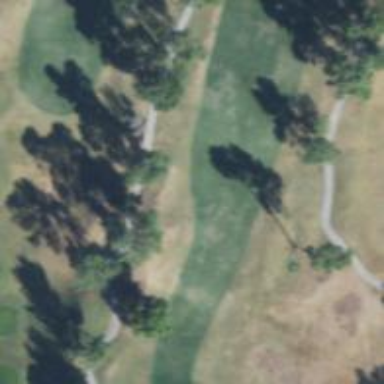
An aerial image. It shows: Golf hole.